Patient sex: M
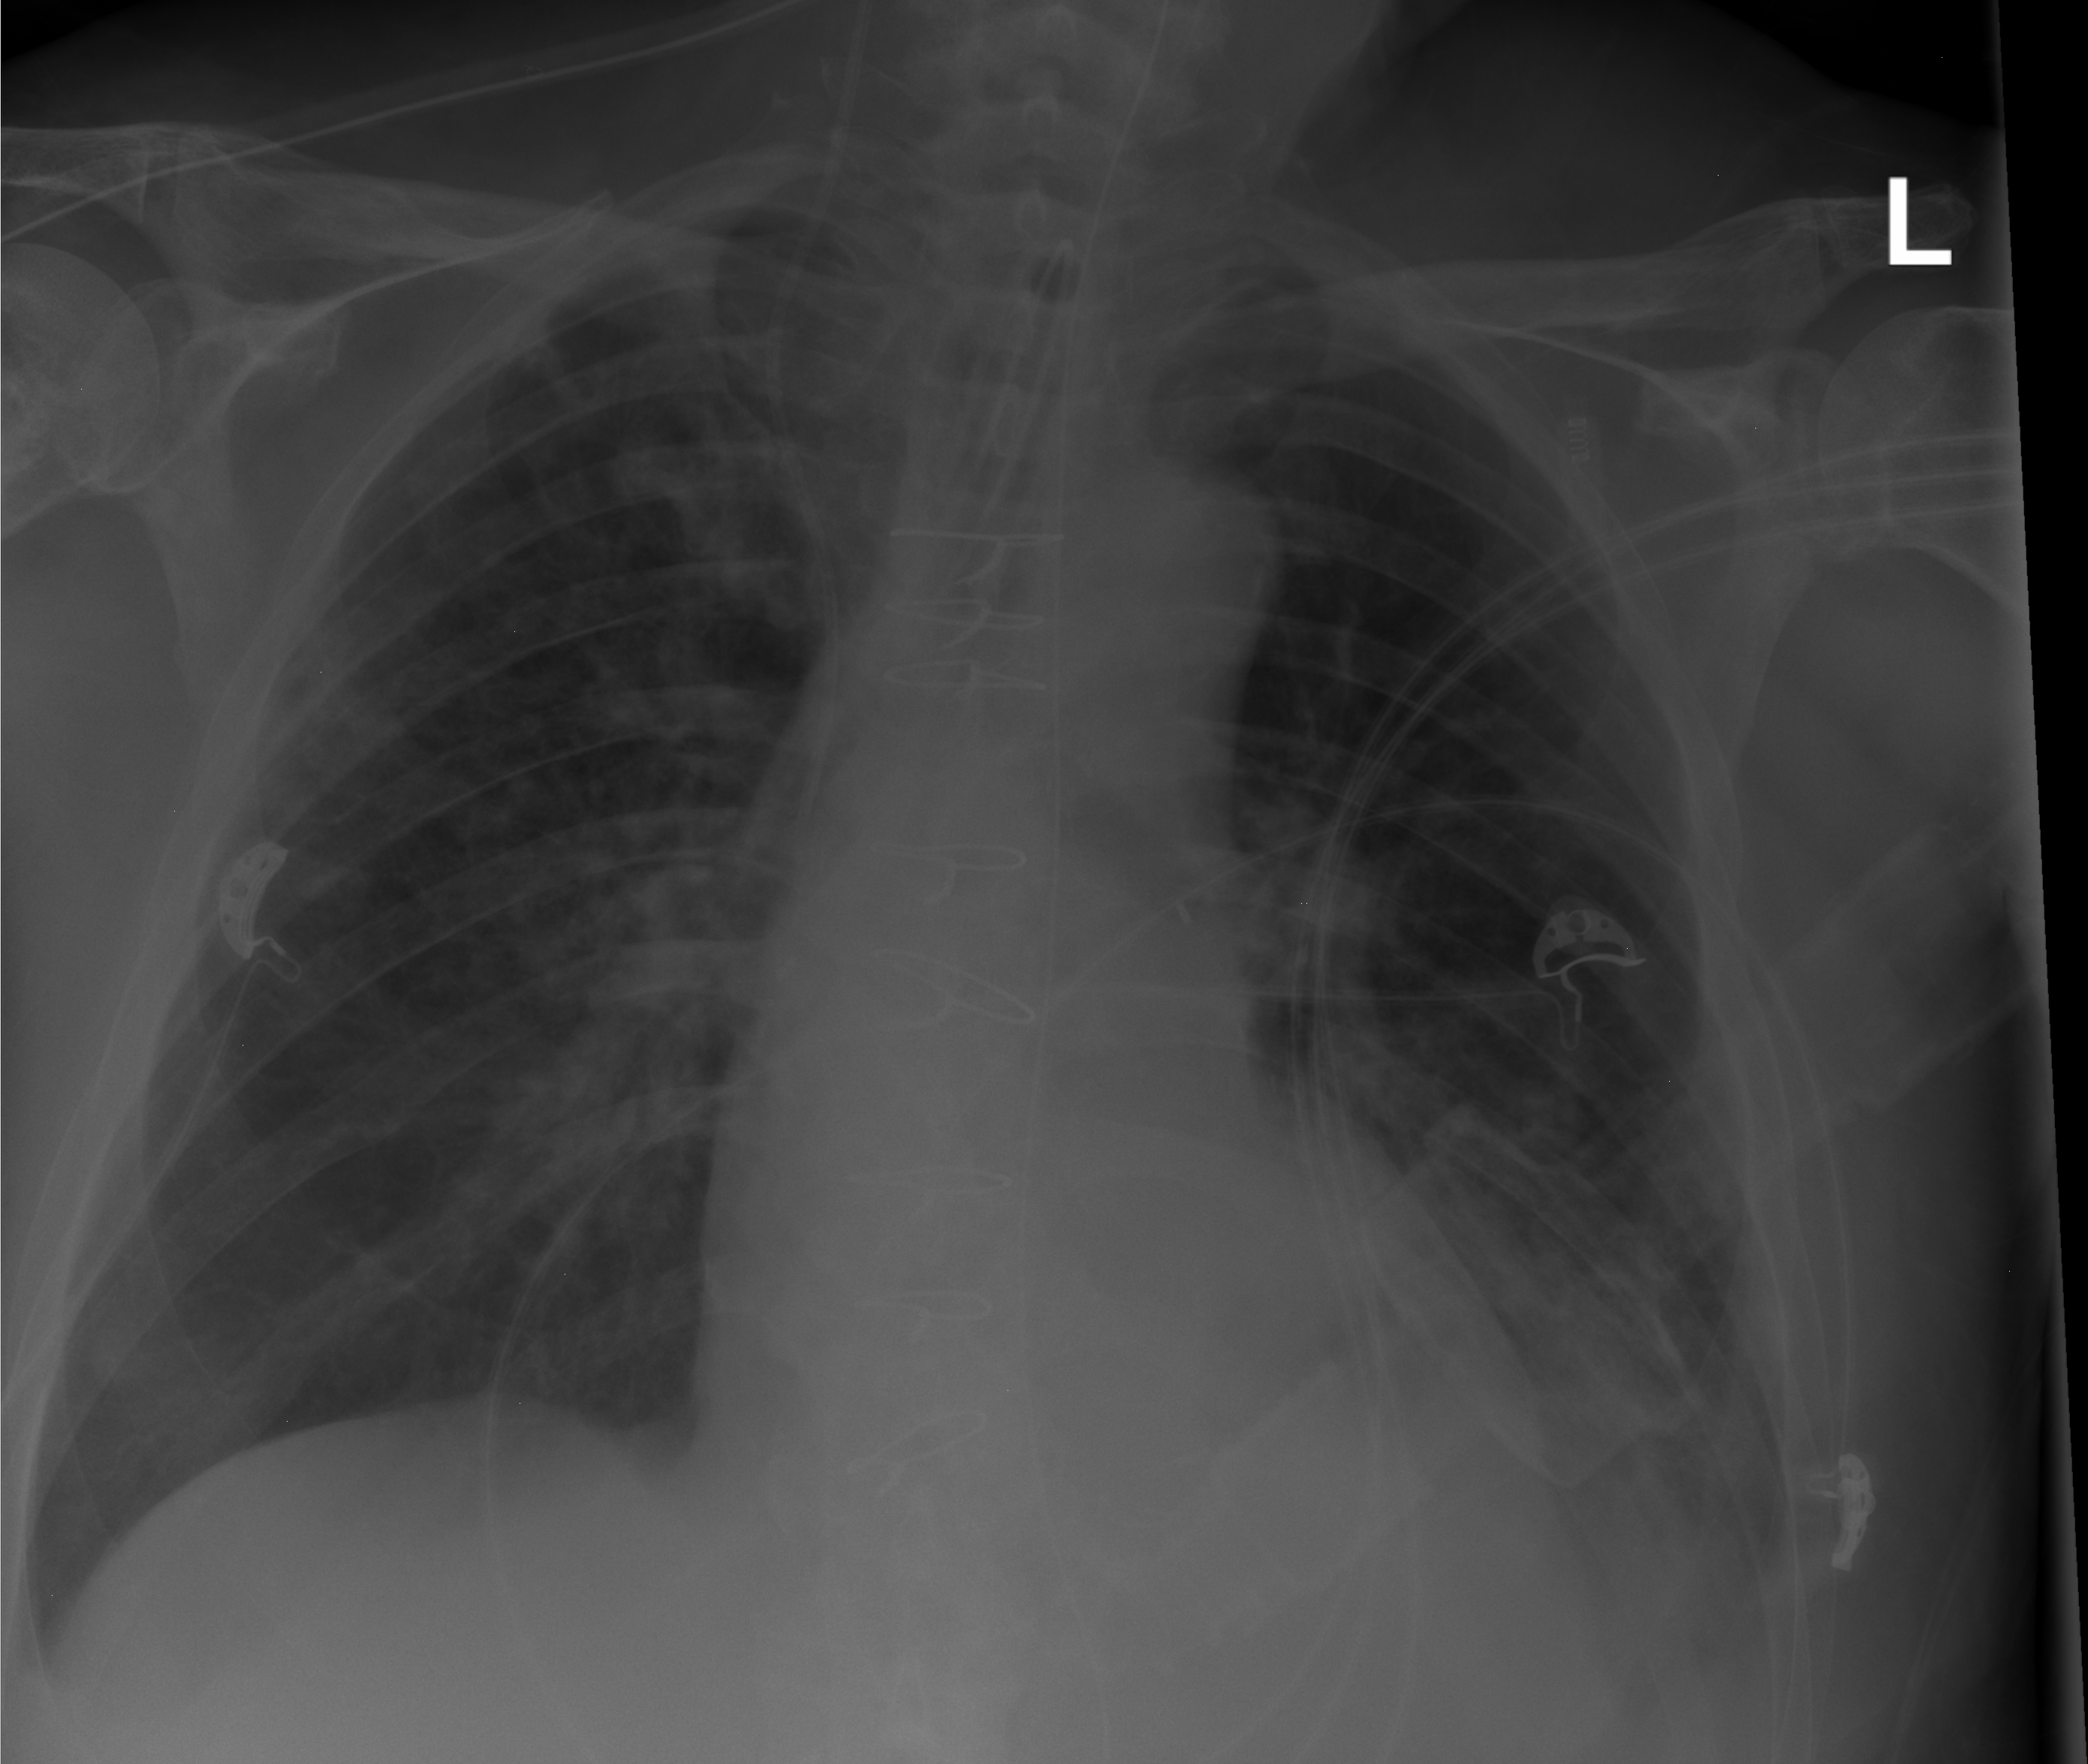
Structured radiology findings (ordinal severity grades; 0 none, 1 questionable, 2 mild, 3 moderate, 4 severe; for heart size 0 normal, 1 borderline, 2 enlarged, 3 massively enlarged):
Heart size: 0
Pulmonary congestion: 2
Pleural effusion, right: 2
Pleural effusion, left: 2
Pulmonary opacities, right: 2
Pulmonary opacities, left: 2
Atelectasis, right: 2
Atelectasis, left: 2